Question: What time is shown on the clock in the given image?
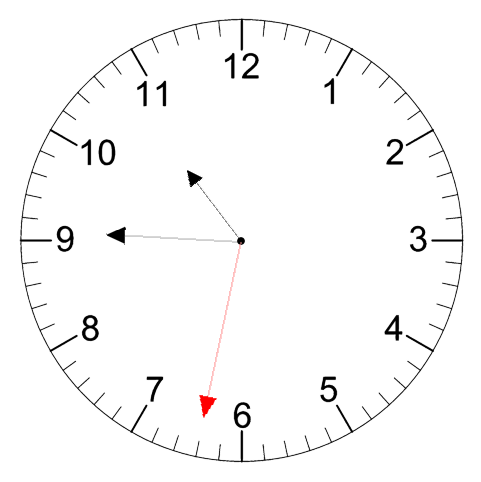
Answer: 10:45:32